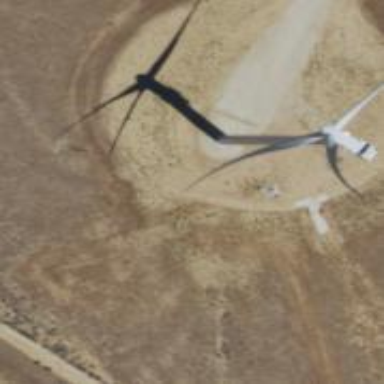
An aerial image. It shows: Wind turbine generator made by Vestas. The generator utilizes wind as its power source and belongs to the horizontal axis type.